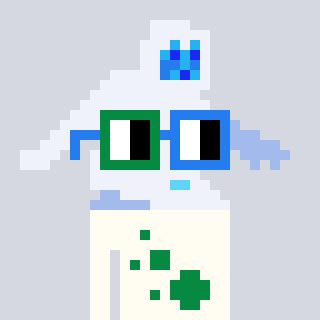
a pixel art character with square green and blue glasses, a yeti-shaped head and a grayscale-colored body on a cool background